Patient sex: M
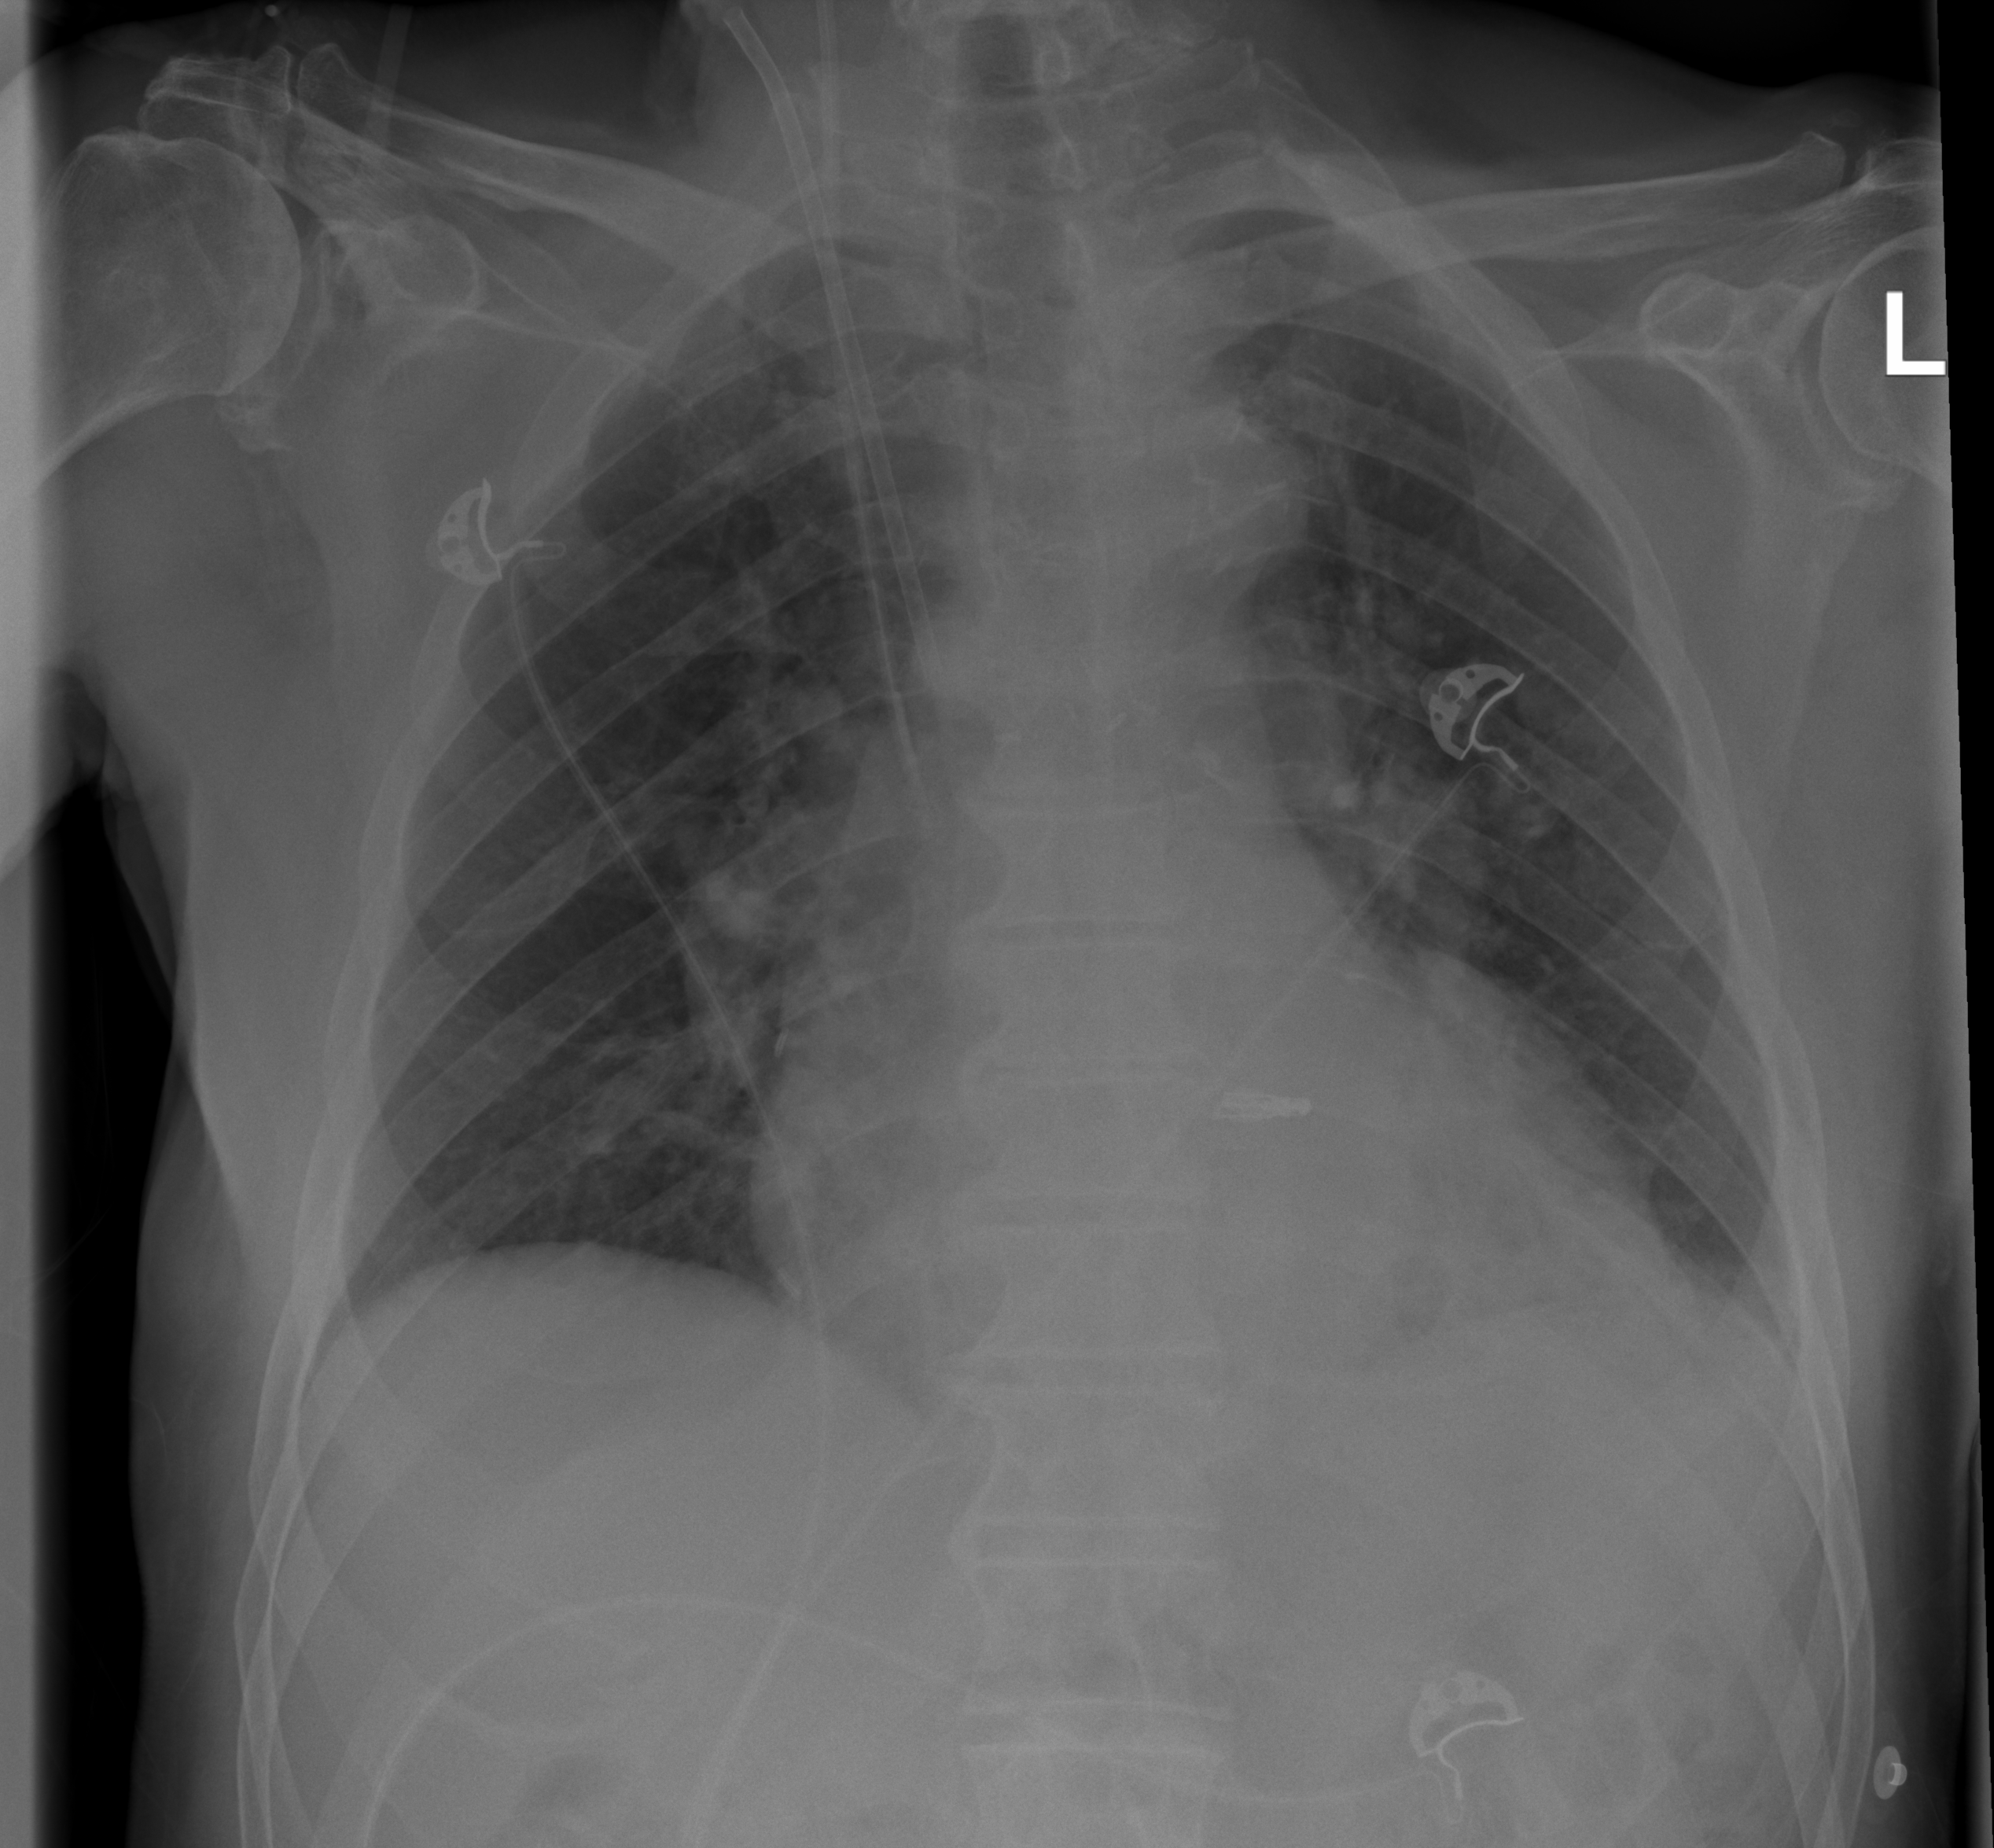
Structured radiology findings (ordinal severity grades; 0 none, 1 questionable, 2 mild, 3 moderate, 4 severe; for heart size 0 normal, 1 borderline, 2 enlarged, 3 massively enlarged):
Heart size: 2
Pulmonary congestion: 0
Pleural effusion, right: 0
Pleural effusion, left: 0
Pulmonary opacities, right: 0
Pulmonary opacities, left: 3
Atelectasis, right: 0
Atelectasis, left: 3